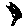
Label: tree